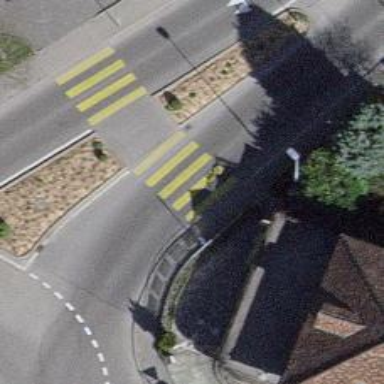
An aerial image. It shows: Marked crossing on footway paved with paving stones.